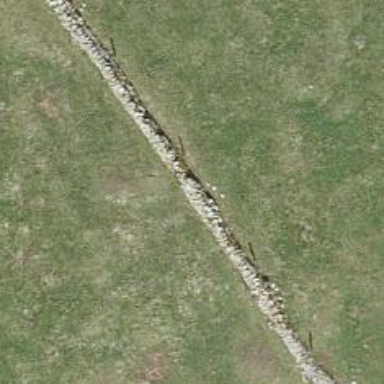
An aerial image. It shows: Wall made of dry stone.